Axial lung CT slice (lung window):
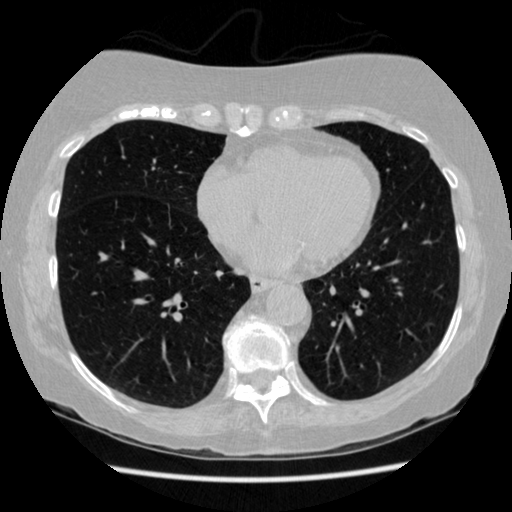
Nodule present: no